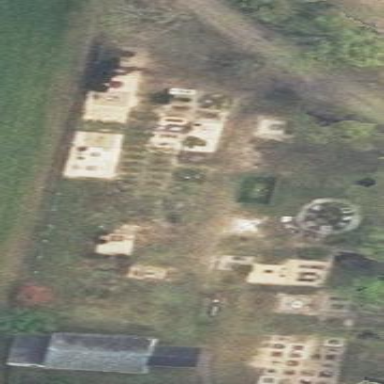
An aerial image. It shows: Cemetery.